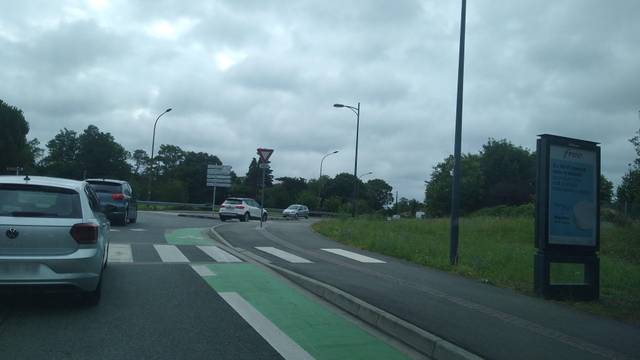
Region: France
Coordinates: 43.608, 1.388